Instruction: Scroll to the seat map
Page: seats
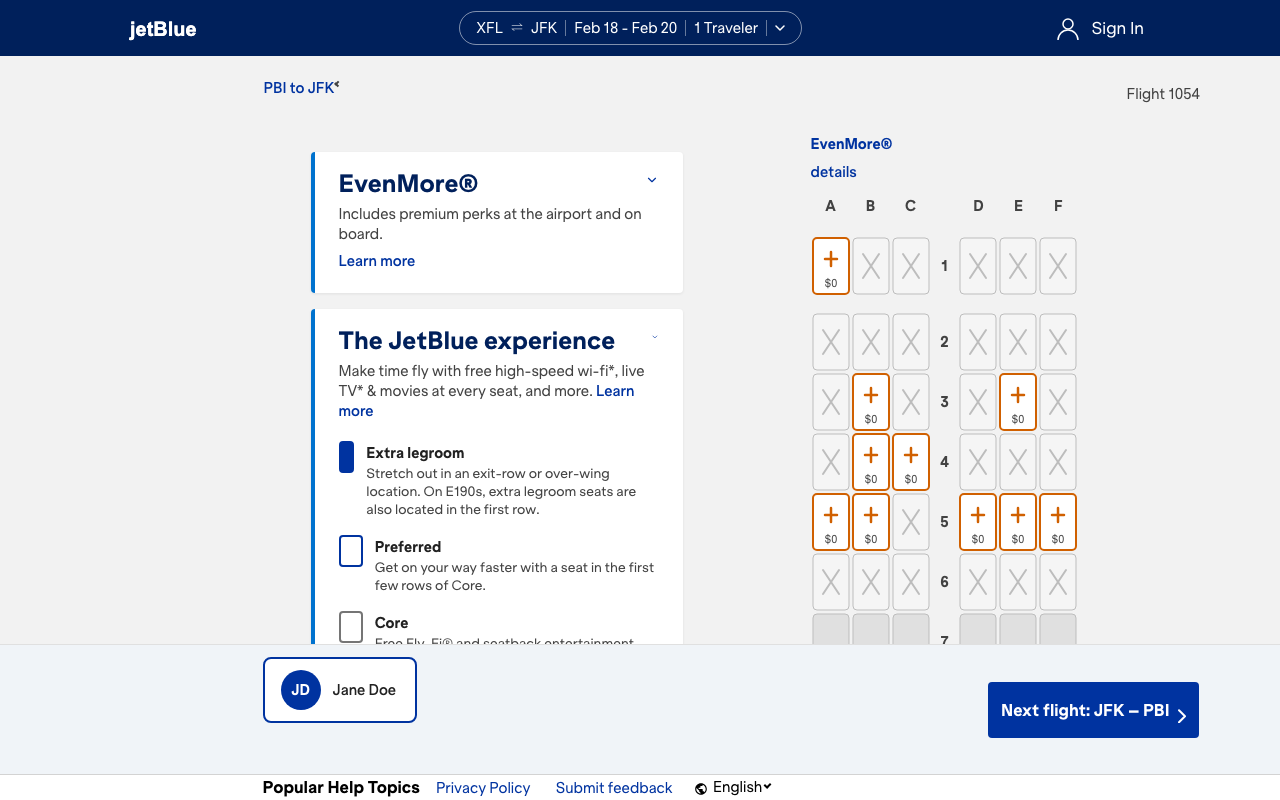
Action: scroll